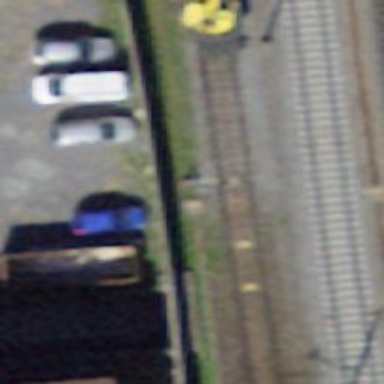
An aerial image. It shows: Railway switch.